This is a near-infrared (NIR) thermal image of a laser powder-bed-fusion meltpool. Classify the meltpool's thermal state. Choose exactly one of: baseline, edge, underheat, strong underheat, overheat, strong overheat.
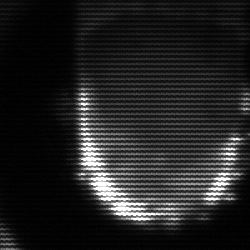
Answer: baseline